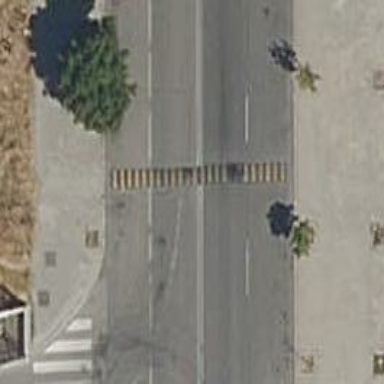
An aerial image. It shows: Bump for traffic calming.